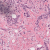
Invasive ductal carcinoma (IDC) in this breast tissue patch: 1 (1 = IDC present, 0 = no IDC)